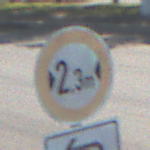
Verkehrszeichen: TatsaechlicheBreite2Komma3
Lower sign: RichtungsangabeDurchPfeile2
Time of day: Midday
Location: Outdoor (Urban)
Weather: Clear
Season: NotSpecified
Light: Natural